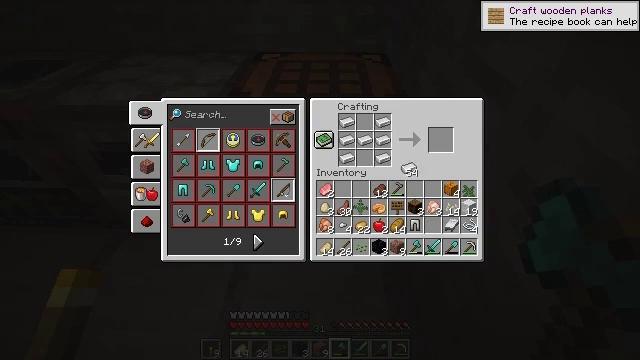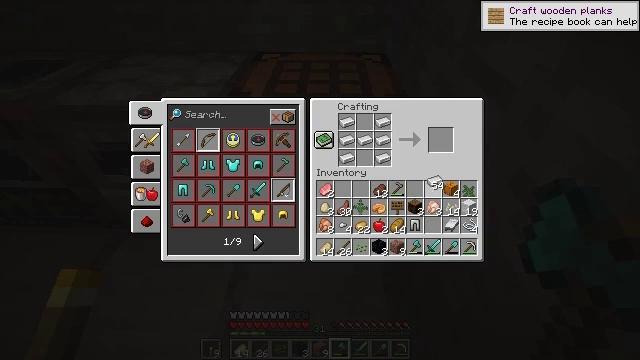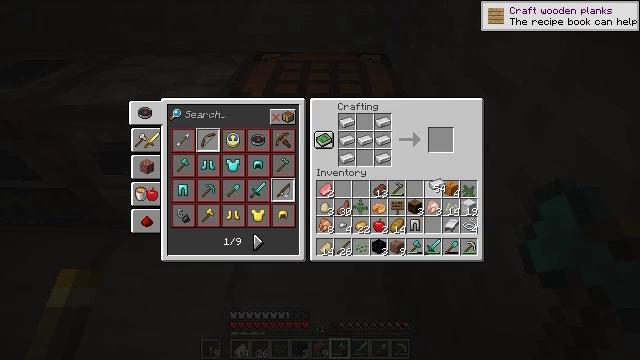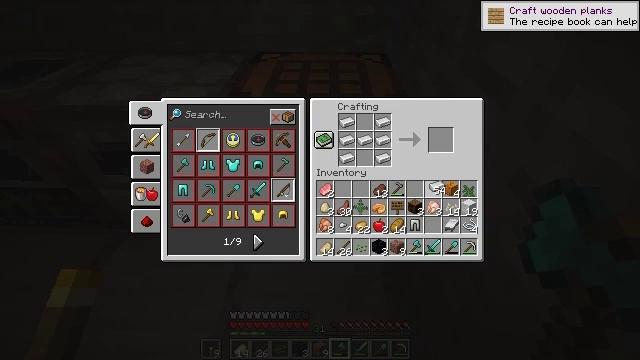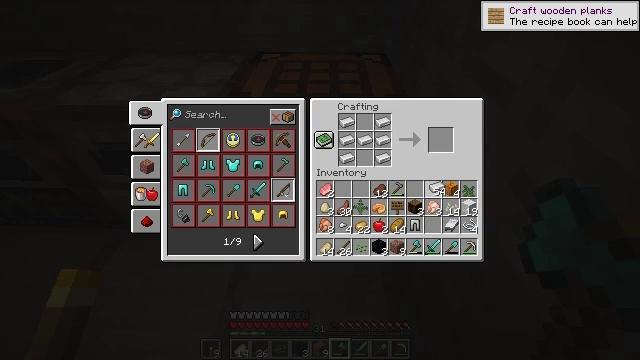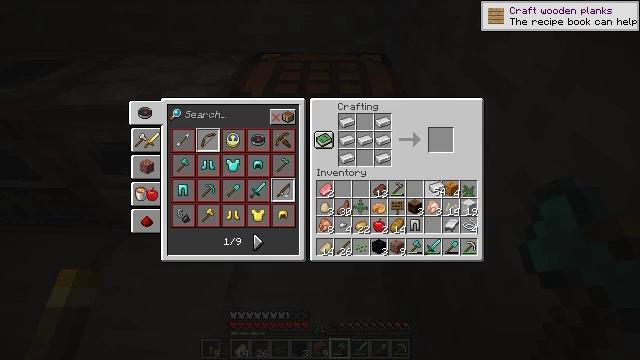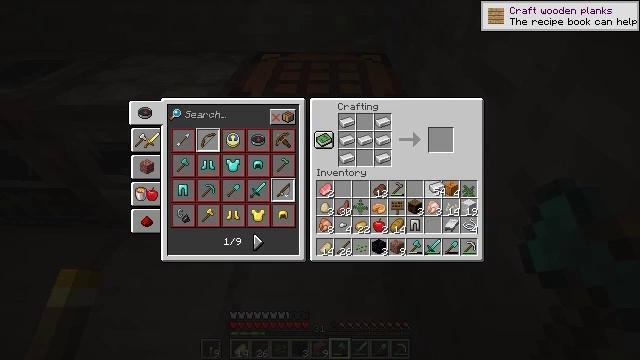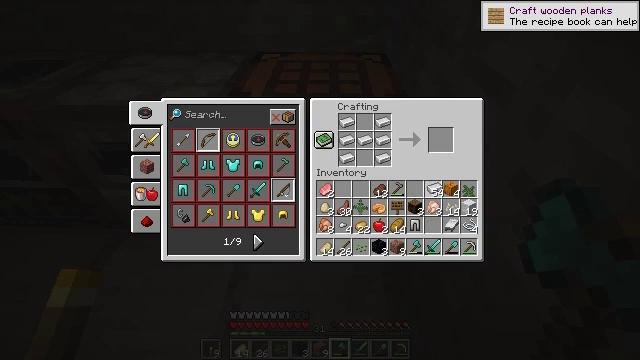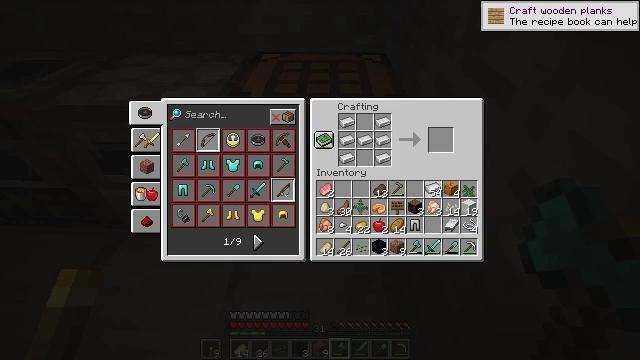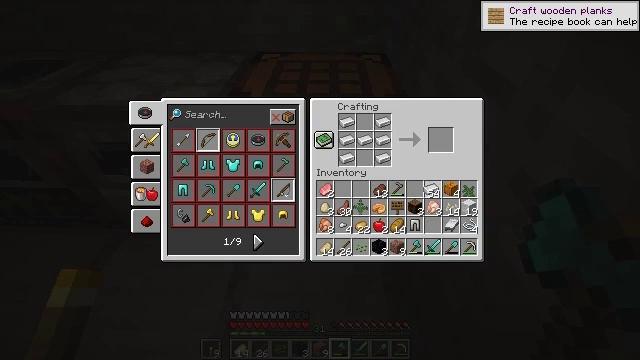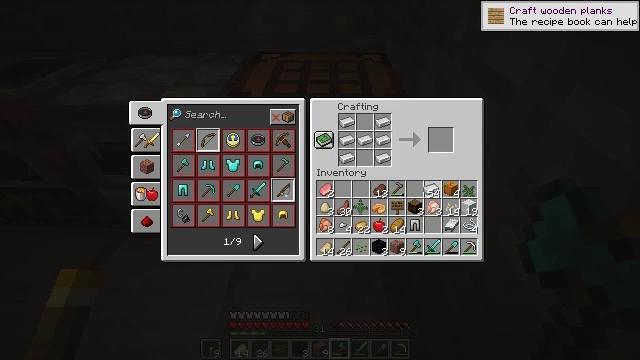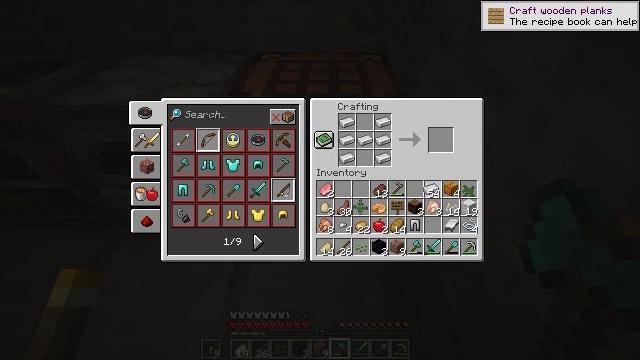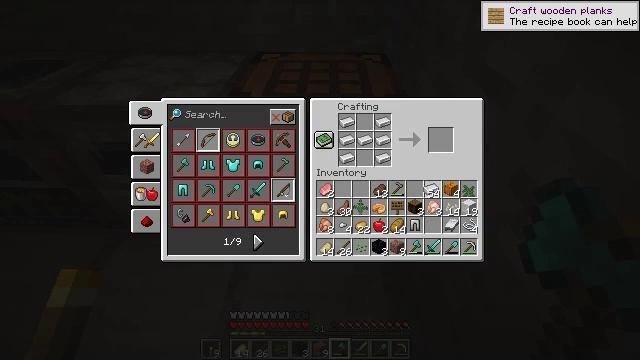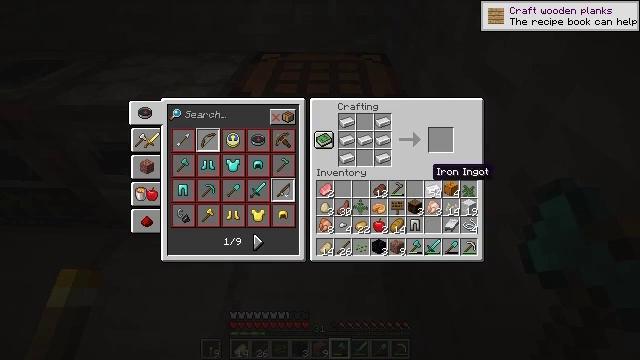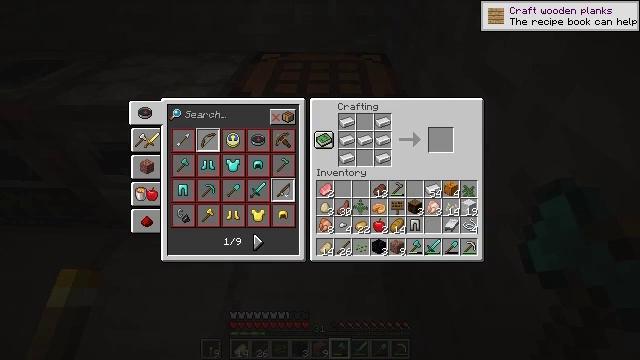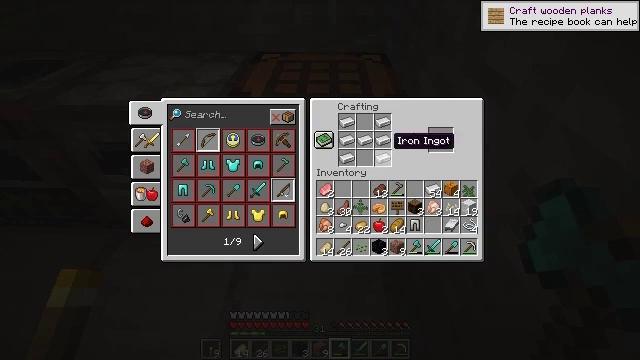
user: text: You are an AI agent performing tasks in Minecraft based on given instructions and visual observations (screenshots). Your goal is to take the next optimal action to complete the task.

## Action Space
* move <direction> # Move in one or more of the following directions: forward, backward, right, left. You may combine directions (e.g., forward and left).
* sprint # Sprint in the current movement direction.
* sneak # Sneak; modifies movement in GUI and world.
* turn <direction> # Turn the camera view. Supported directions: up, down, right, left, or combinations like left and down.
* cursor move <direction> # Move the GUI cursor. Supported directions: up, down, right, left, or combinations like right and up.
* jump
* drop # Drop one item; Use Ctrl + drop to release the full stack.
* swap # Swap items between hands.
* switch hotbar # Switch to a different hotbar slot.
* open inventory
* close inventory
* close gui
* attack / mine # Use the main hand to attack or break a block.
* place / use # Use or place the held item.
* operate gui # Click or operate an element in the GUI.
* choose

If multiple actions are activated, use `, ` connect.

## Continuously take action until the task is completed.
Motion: motion action
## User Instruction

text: Open a crafting table to craft a rail.
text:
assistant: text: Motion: turn right and down
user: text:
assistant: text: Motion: no_op
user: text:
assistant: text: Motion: no_op
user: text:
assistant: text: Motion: no_op
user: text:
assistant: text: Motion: no_op
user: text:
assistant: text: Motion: no_op
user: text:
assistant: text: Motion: no_op
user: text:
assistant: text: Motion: no_op
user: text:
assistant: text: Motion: no_op
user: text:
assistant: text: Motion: attack / mine
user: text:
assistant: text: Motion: attack / mine
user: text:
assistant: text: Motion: attack / mine
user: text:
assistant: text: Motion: turn up
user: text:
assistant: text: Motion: turn left and up
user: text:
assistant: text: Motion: turn left and up
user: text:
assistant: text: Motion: no_op
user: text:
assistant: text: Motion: no_op
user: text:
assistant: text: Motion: no_op
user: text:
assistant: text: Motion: no_op
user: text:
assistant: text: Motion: no_op
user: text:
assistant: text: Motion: no_op
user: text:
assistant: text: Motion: no_op
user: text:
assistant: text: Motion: no_op
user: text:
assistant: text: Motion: no_op
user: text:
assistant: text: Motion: attack / mine
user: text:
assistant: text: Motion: attack / mine
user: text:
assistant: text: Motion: turn right and down
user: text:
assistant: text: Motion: turn right and down
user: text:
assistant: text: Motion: no_op
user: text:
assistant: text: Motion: no_op